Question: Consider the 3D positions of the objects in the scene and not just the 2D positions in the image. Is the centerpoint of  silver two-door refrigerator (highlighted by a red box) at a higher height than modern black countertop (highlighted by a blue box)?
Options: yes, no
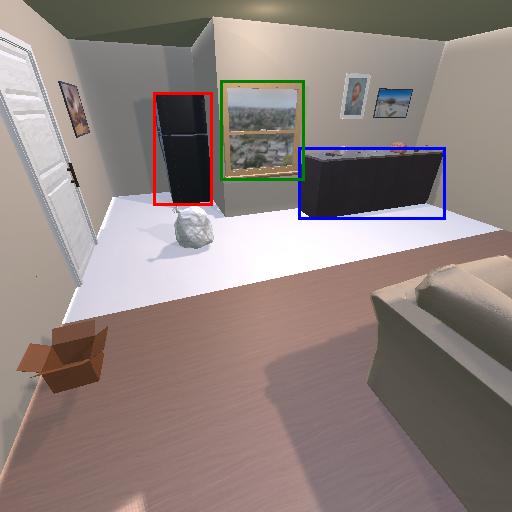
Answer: yes